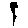
Label: flower